Question: I am working with biological signal data, and am trying to count the number of regions with a high density of high amplitude peaks. As seen in the figure below, the regions of interest (as observed qualitatively) are contained in red boxes and 8 such regions were observed for this particular trial. The goal is to mathematically achieve this same result in near real time without the intervention or observation of the researcher.
The data seen plotted below is the result of raw data from a 24-bit ADC being processed by an FIR filter, with no other processing yet being done.

What I am looking for is a method, or ideally code, to help me detect such regions as identified while subsequently ignoring some of the higher amplitude peaks in between the regions of interest (i.e. between regions 3 and 4, 5 and 6, or 7 and 8 there is a narrow region of high amplitude which is not of concern). It is worth noting that the maximum is not known prior to computation.
Thanks for your help.
<URL>
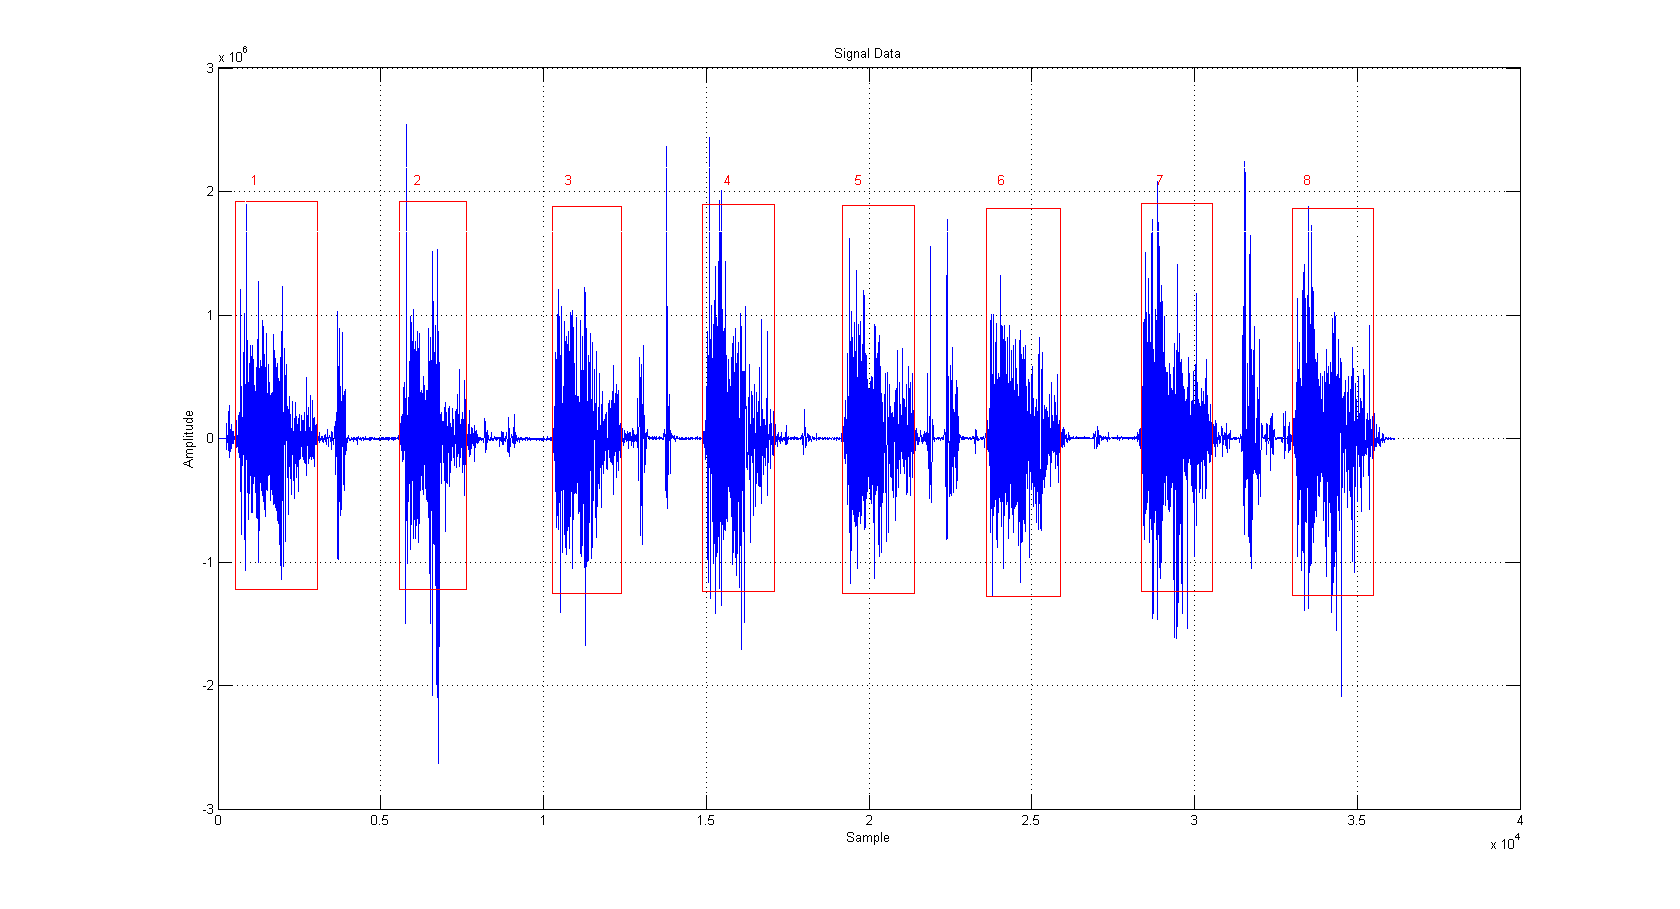
Answer: can you work with thresholds?
define:
(1) "amplitude threshold": if the signal is greater than the threshold it is considered a peak
(2) "window size" : of a fixed time duration
algorithm:
if n number of peaks was detected in a duration defined in "window size" than consider the signal within "window size" as cluster of peaks.(I worked with eye blink eeg data this way before, not sure if it is suitable for your application)
P.S. if you have data that are already labelled by human, you can train a classifier to find out your thresholds and window size.